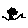
Label: tree